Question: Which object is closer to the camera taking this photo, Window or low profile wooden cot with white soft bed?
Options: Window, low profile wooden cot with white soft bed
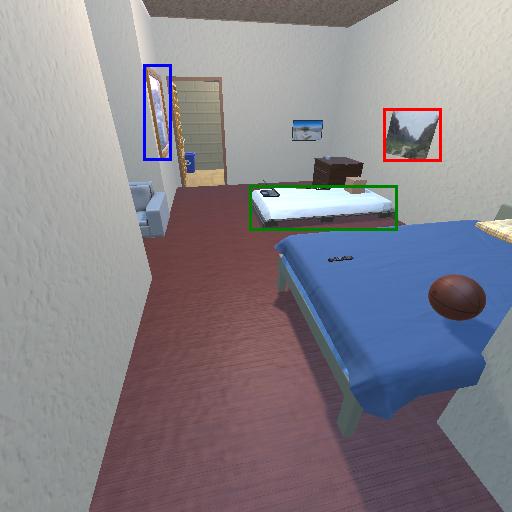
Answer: Window